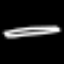
Label: pencil